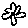
Label: flower